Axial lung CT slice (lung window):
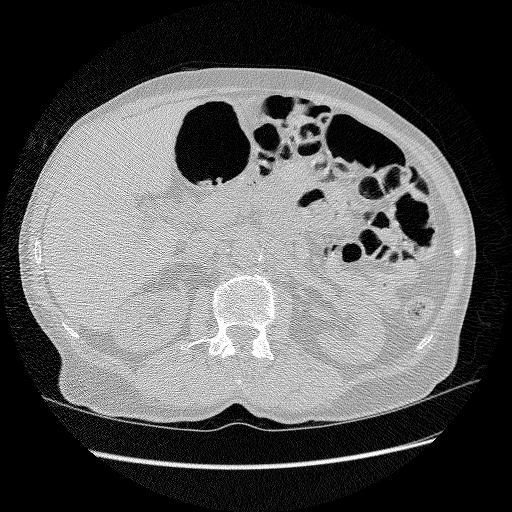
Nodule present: no